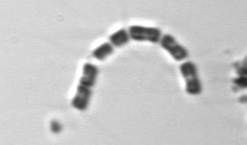
Label: Chaetoceros